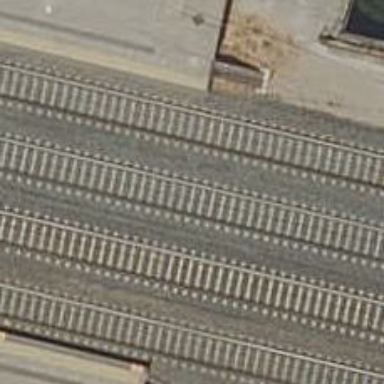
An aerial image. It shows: Bridge over electrified railway with contact line.